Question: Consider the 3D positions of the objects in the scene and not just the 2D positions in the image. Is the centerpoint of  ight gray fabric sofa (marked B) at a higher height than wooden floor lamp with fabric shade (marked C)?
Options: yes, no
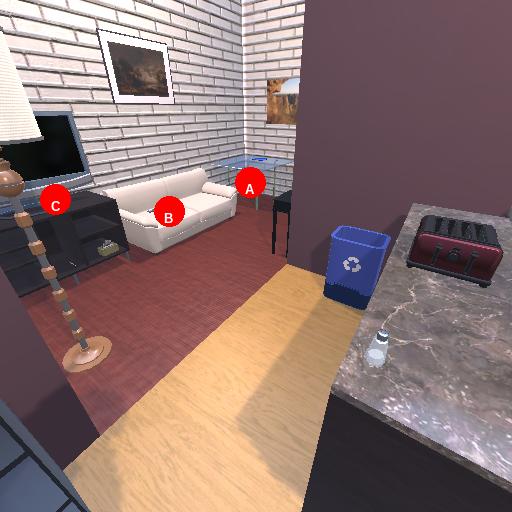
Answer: yes